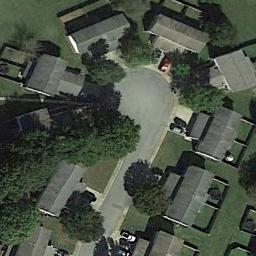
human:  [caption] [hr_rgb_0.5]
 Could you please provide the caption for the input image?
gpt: The houses in the mid-sized residential area are all white .

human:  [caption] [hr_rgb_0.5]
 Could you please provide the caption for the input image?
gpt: Many buildings are in medium residential area .

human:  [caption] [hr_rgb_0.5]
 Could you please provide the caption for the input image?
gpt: The medium residential is on the grass next to some trees and road .

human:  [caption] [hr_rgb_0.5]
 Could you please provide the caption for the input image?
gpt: The medium residential area has some neatly arranged houses on the grass and a road goes through the medium residential area .

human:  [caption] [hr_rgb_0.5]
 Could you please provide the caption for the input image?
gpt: There are some gray buildings on green lawns on the medium residential area .